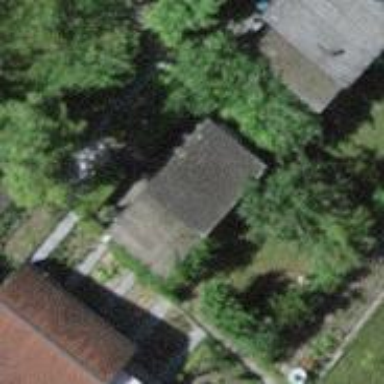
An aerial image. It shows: Allotment house.